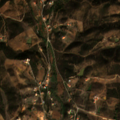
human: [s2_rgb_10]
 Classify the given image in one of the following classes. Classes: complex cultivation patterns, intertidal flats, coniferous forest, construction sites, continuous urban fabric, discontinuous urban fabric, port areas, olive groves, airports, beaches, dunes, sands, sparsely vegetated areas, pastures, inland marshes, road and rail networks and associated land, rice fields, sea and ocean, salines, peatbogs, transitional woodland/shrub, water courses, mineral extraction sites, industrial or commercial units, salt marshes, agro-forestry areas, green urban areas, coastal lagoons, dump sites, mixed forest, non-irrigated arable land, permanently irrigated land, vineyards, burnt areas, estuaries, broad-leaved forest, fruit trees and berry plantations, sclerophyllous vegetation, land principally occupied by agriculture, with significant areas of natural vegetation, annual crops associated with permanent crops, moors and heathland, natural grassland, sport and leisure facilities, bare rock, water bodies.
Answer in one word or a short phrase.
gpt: complex cultivation patterns, land principally occupied by agriculture, with significant areas of natural vegetation, sclerophyllous vegetation, transitional woodland/shrub